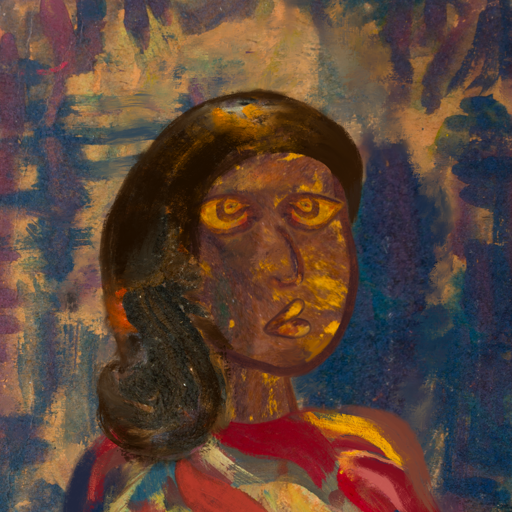
Background: InTheSun, Head And Neck Side: Comrade, Face Side: Comrade, Bust: Mother_And_Son_Son, Hair Side: Gypsy_Queen, Head Accessory: Blank, Second Necklace: Blank, Necklace: Blank, Baby: Blank